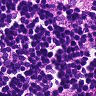
Metastatic tissue present: no